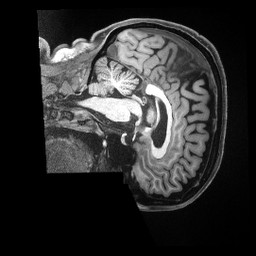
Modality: T1w
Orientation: sagittal
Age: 48
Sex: female
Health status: ill
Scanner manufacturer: siemens
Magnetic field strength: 3 T
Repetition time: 2.5 s
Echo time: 0.00181 s